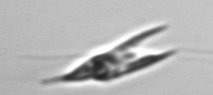
Label: Chrysochromulina_lanceolata